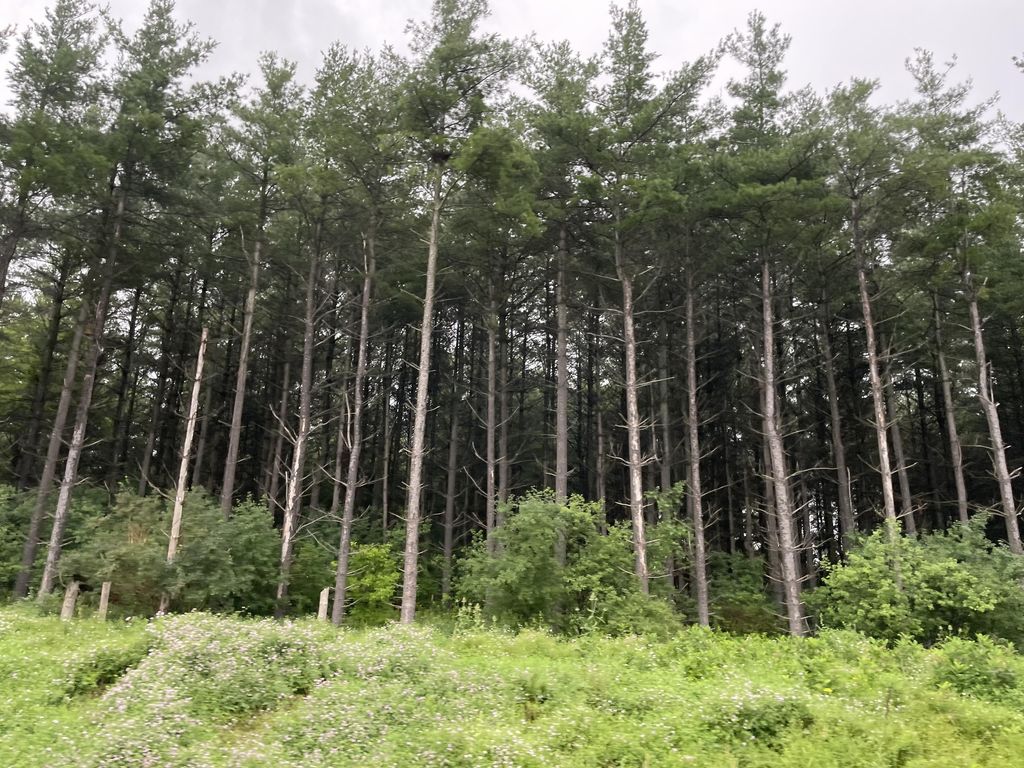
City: kitchener-waterloo